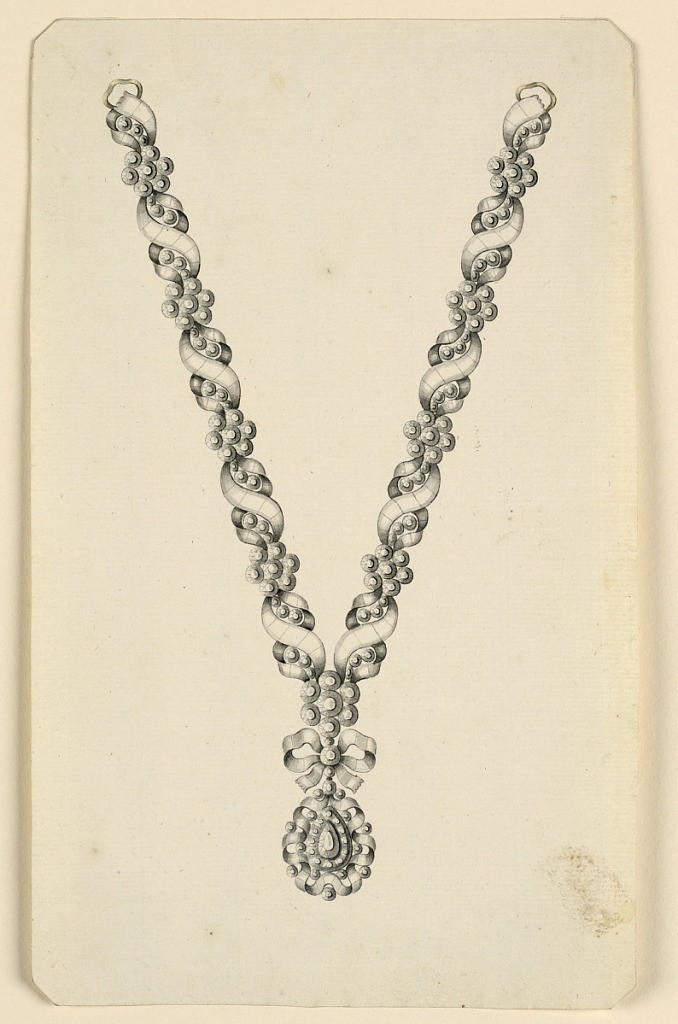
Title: Design for a Necklace
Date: ca. 1780
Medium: Pen and black ink, brush and gray watercolor on paper
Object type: Drawing
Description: Jewelry design for a necklace. The chain consists of two entwined scrolls of ribbon connected by rosettes, composed of a central and six framing diamonds. Hanging from a knot, a drop with a frame of a waved ribbon. Beveled corners.